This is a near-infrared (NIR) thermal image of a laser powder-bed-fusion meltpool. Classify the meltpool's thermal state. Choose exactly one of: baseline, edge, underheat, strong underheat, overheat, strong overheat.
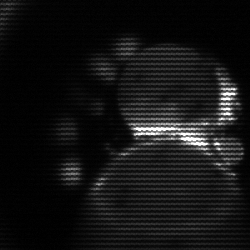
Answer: edge